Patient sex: F
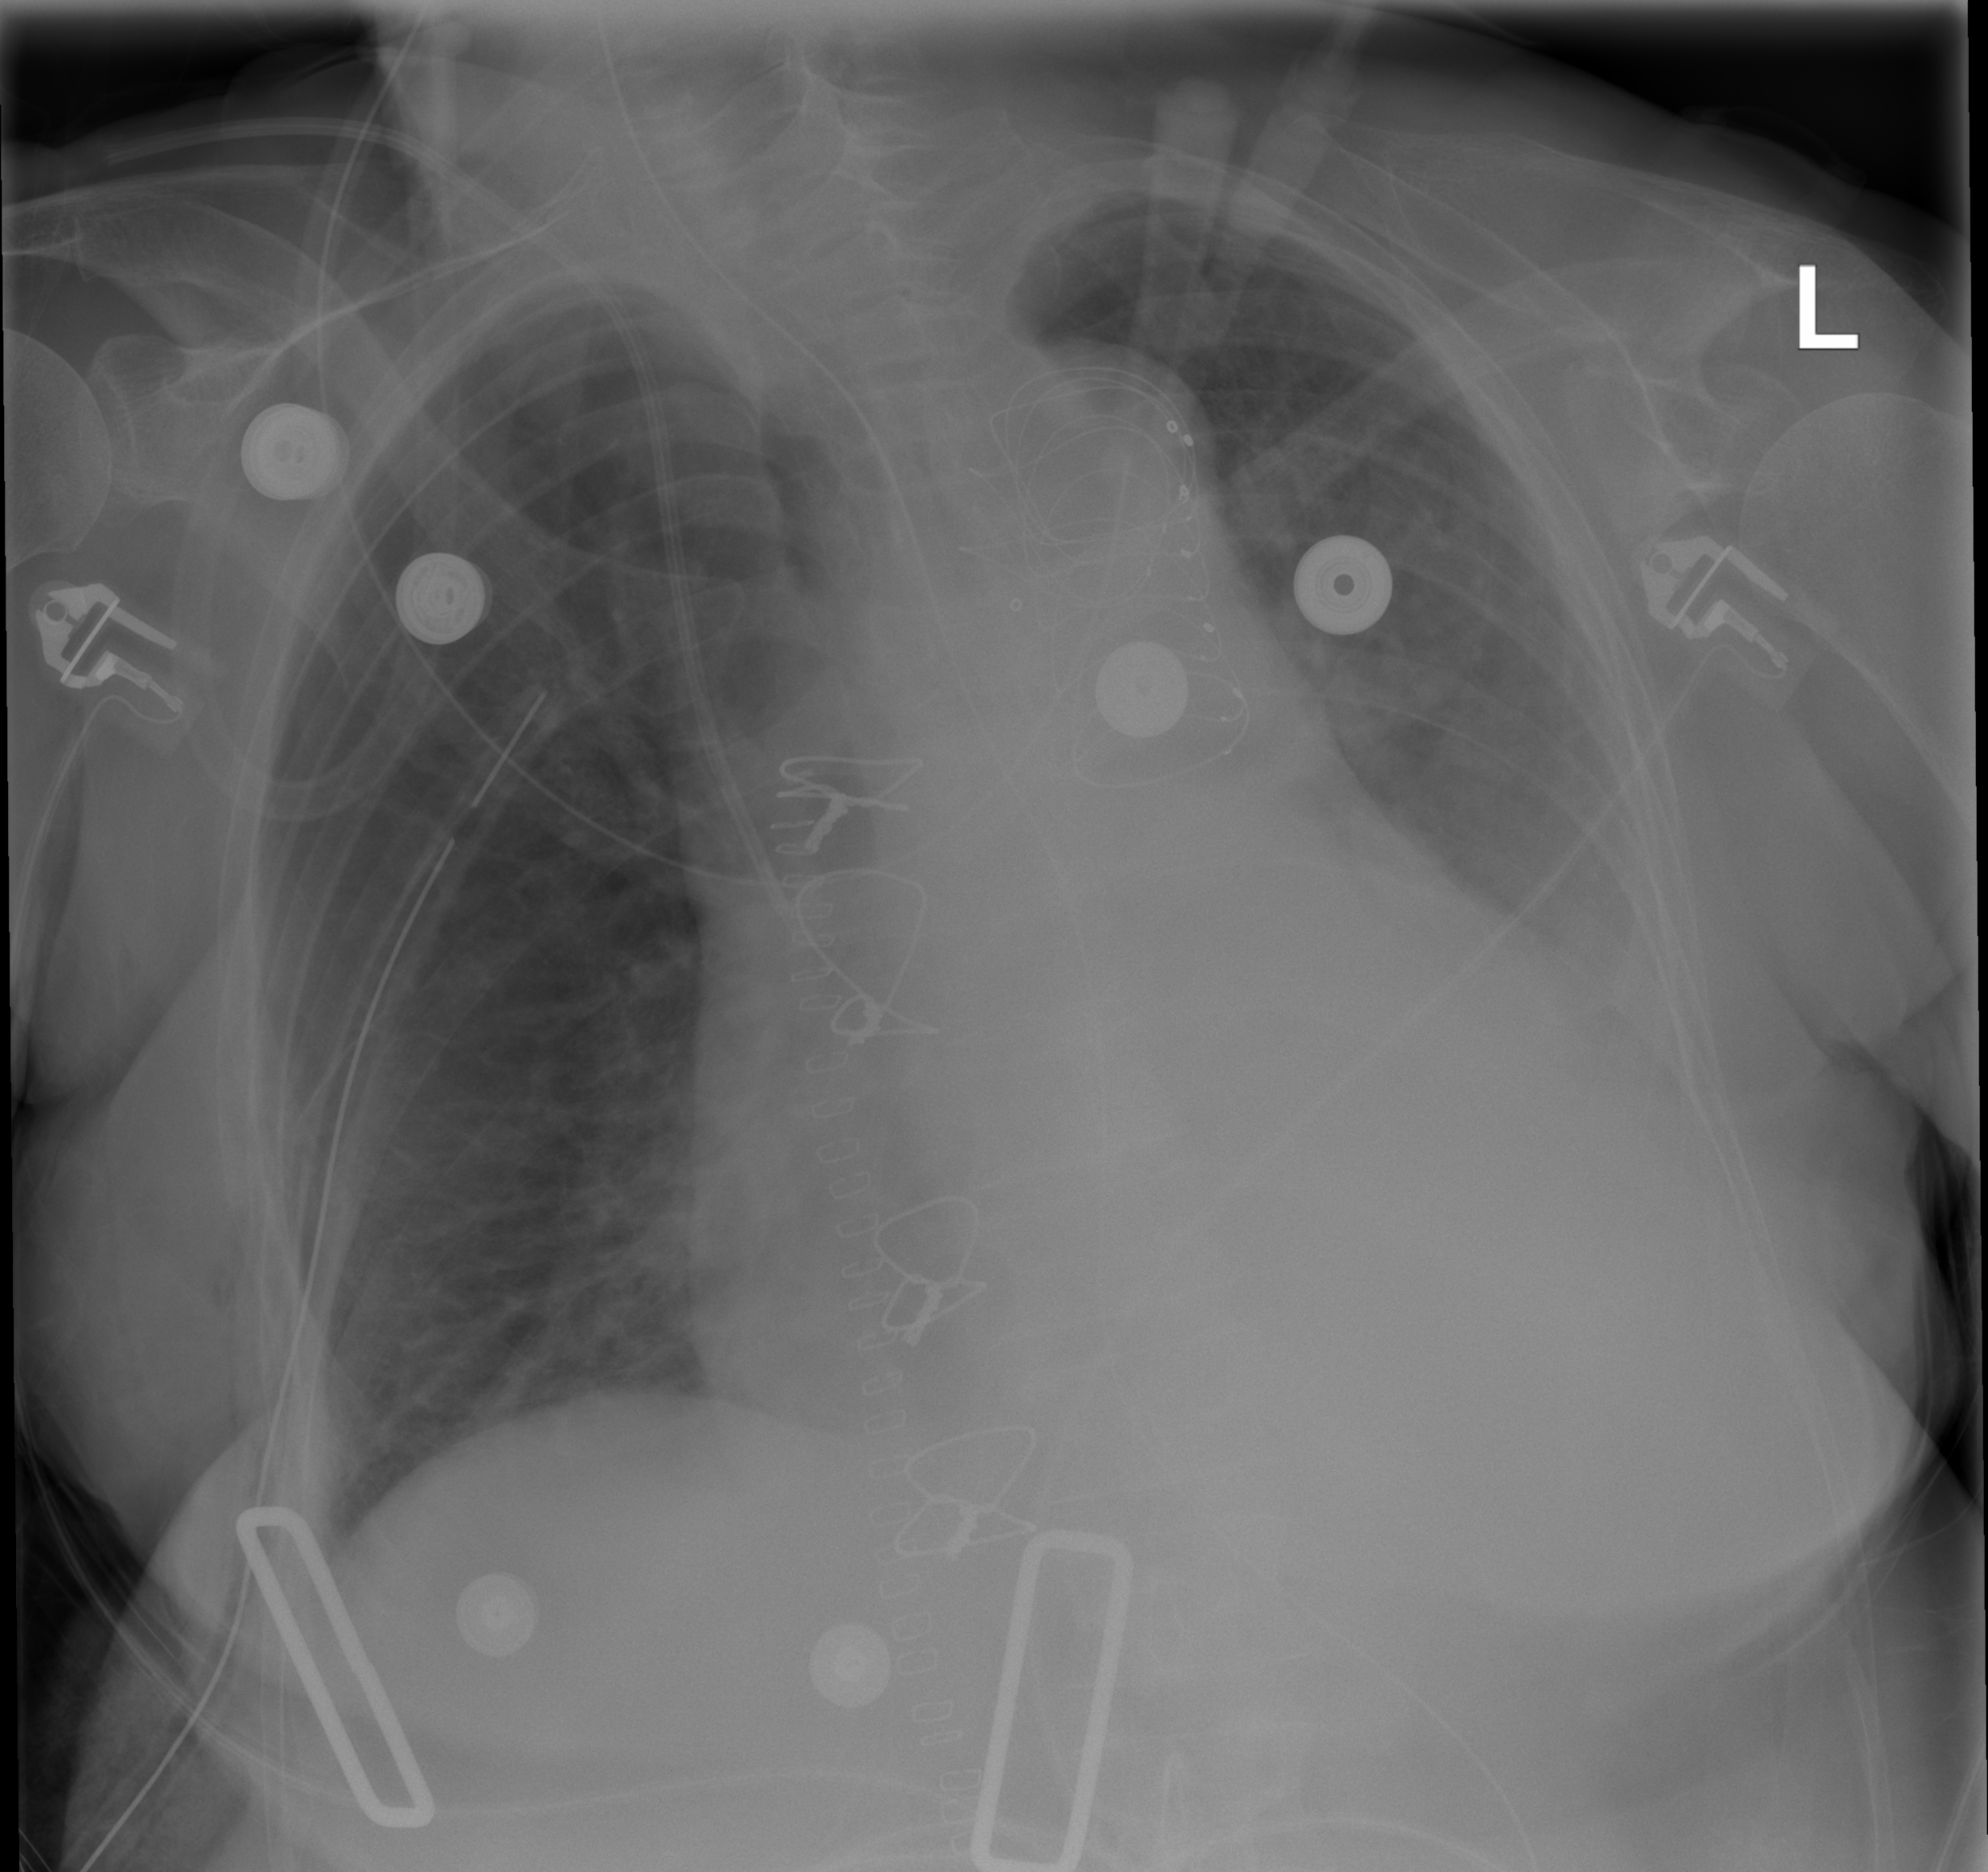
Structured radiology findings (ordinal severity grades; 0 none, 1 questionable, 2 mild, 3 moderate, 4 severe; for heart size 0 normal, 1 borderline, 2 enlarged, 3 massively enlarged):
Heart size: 3
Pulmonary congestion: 2
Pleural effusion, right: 0
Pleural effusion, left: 0
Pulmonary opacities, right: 0
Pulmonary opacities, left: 0
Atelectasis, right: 0
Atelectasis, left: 0